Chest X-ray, PA view. Patient: 54 years old, sex M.
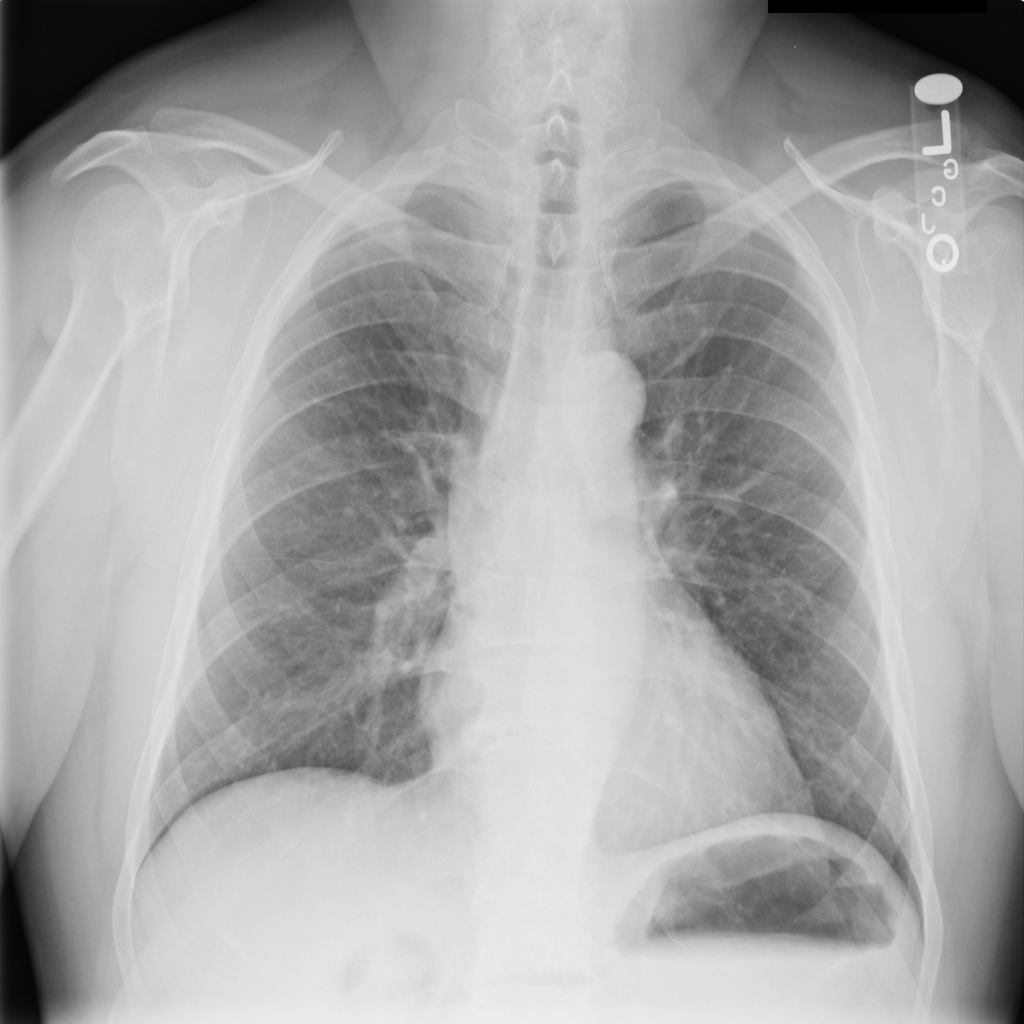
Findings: No Finding